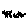
Label: cat